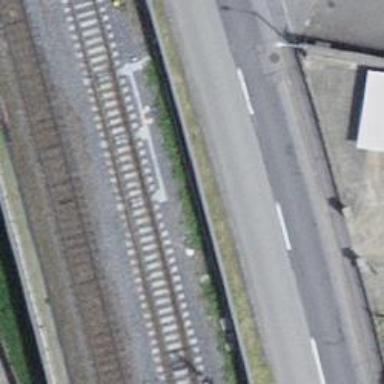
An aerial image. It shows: Railway switch.